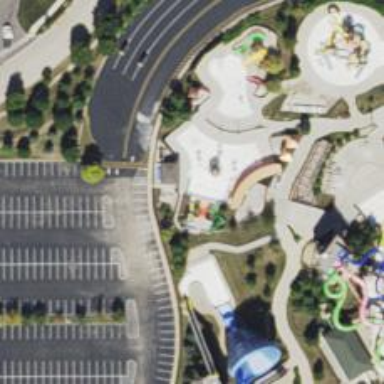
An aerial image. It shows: Water slide attraction.